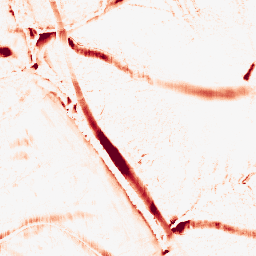
Category: morphological
Decomposition family: morphological_ellipse
Decomposition parameters: operation: opening
width: 20
height: 10
Upsampling method: quartic
Upsampling parameters: scale: 4
Upsampling scale: 4